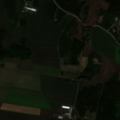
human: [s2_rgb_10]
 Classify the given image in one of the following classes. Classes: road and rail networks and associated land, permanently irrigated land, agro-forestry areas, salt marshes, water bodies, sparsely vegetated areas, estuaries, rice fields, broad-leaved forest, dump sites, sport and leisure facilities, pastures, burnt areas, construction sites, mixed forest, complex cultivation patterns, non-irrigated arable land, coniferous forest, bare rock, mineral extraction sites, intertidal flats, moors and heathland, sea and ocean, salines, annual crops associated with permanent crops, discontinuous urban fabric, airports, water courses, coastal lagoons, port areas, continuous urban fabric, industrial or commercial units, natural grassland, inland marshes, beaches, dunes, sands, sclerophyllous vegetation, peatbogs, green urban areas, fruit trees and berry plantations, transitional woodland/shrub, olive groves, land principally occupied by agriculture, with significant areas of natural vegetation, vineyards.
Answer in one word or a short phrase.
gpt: non-irrigated arable land, land principally occupied by agriculture, with significant areas of natural vegetation, coniferous forest